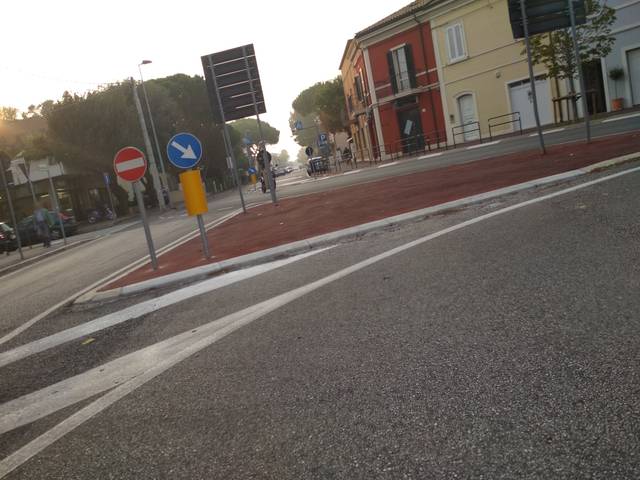
Region: Italy
Coordinates: 44.057, 12.56